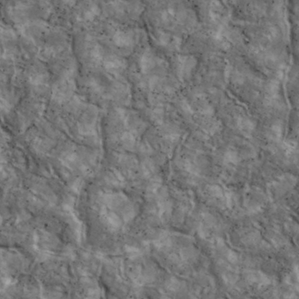
Label: non_frost